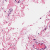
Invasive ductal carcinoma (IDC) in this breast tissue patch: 0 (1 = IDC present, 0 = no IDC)